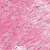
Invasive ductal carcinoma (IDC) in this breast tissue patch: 0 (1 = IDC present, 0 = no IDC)